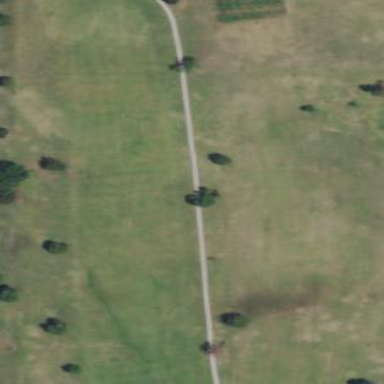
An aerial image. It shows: Golf fairway surrounded by grass.